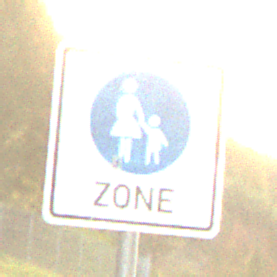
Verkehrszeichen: BeginnFussgaengerzone
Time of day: SunriseSunset
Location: Outdoor (Nature)
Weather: PartlyCloudy
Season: NotSpecified
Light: Natural